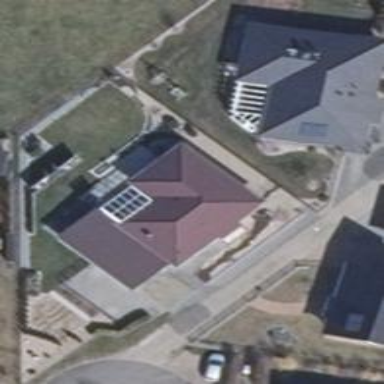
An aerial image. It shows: Building.